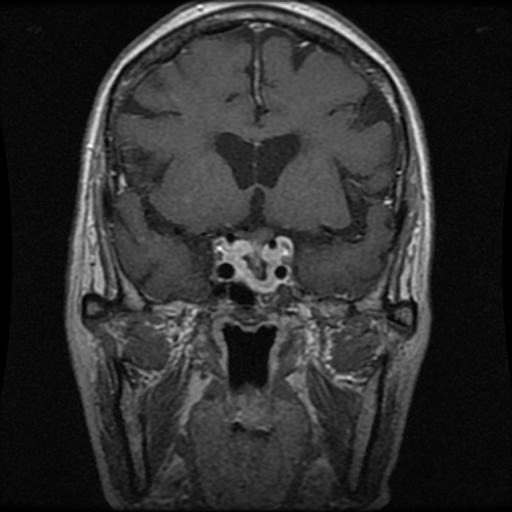
Label: pituitary